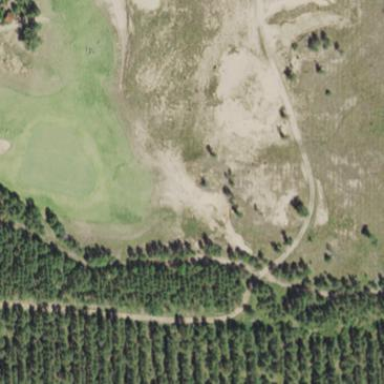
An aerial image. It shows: Golf bunker filled with natural sand.